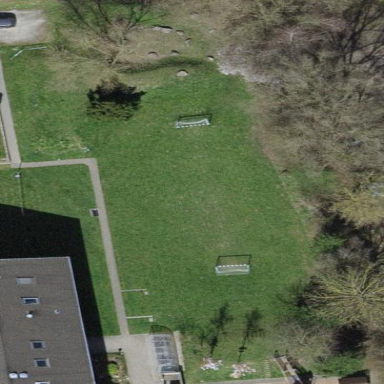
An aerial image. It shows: Area covered with grass.